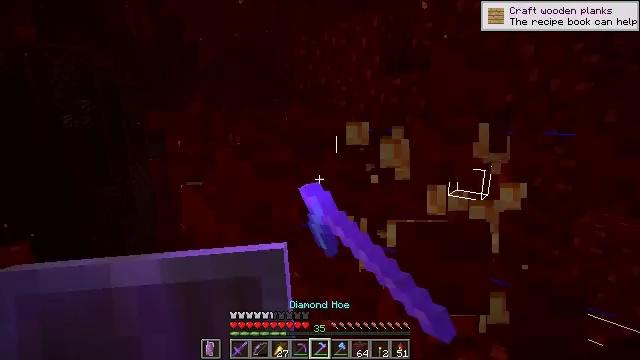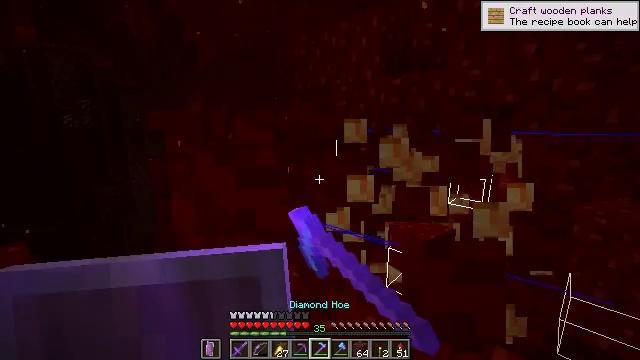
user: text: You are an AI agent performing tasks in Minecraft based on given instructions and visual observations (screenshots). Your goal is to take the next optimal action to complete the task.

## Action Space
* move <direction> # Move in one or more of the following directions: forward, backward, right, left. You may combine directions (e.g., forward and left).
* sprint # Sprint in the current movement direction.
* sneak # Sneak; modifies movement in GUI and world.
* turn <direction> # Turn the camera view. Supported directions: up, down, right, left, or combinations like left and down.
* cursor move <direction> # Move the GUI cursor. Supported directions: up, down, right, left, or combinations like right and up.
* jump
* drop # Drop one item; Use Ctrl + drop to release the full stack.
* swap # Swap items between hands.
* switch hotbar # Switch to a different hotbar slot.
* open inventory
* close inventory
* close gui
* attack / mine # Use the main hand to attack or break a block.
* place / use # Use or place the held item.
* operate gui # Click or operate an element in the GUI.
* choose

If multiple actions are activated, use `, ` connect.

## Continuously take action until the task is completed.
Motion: motion action
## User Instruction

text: Gather shroomlight from the nether.
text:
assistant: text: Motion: move forward, sneak, attack / mine
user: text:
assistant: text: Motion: sneak, attack / mine